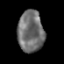
Tissue: prostate
Cell type: T cells
Senescence score: 0.3299
Nuclear area (px): 1059
Mean DAPI intensity: 111.046